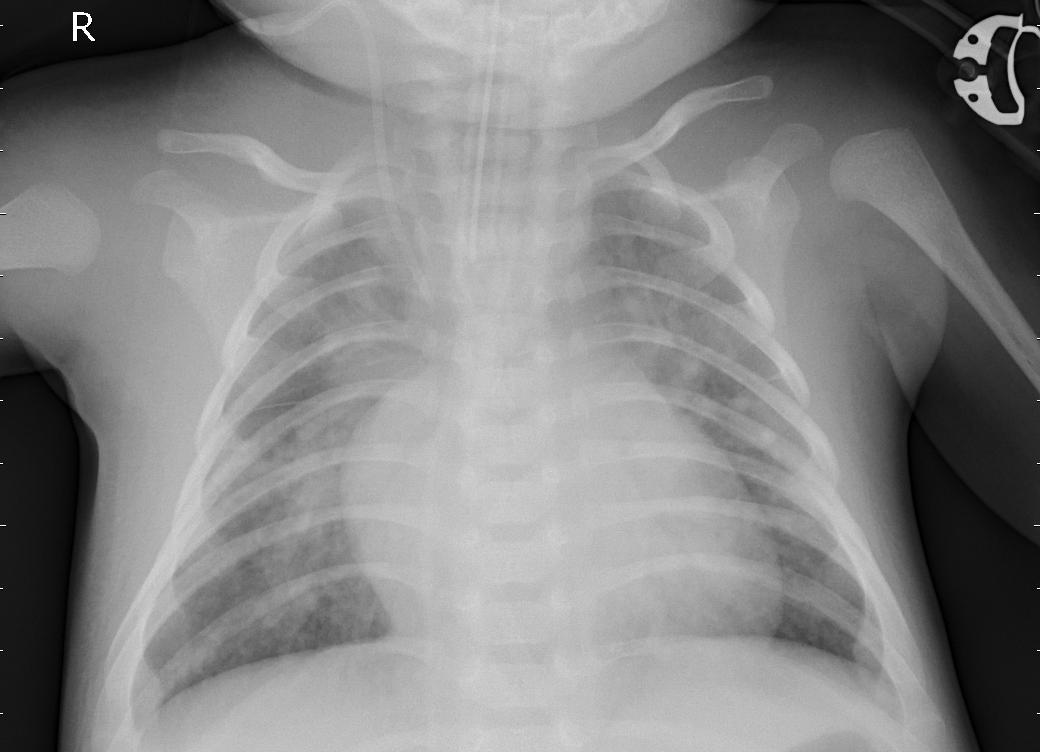
Diagnosis: PNEUMONIA